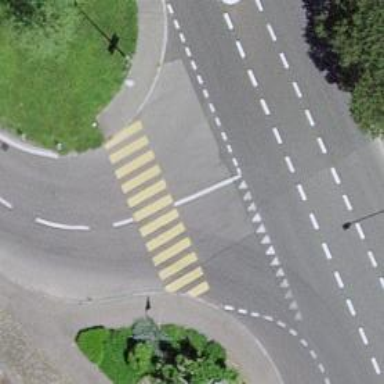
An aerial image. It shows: Zebra crossing on the road.